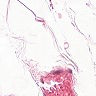
Metastatic tissue present: no